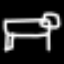
Label: bed